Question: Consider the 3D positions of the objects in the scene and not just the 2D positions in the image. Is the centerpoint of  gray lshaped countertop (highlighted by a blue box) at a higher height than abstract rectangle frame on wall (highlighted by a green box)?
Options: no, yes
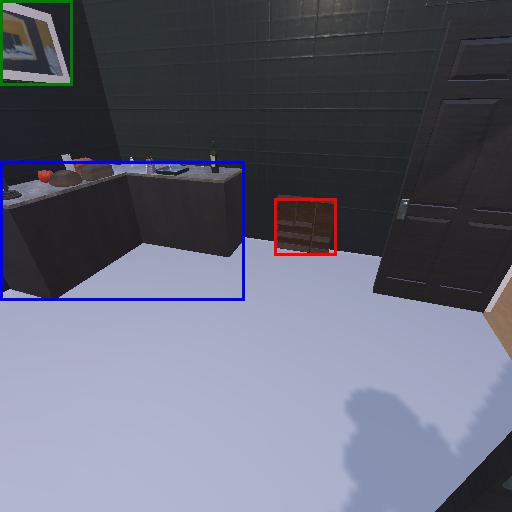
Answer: no